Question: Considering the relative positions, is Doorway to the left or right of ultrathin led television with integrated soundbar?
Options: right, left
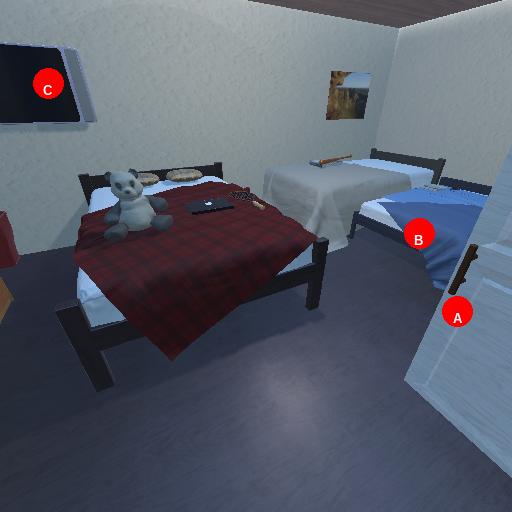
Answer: right